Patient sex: F
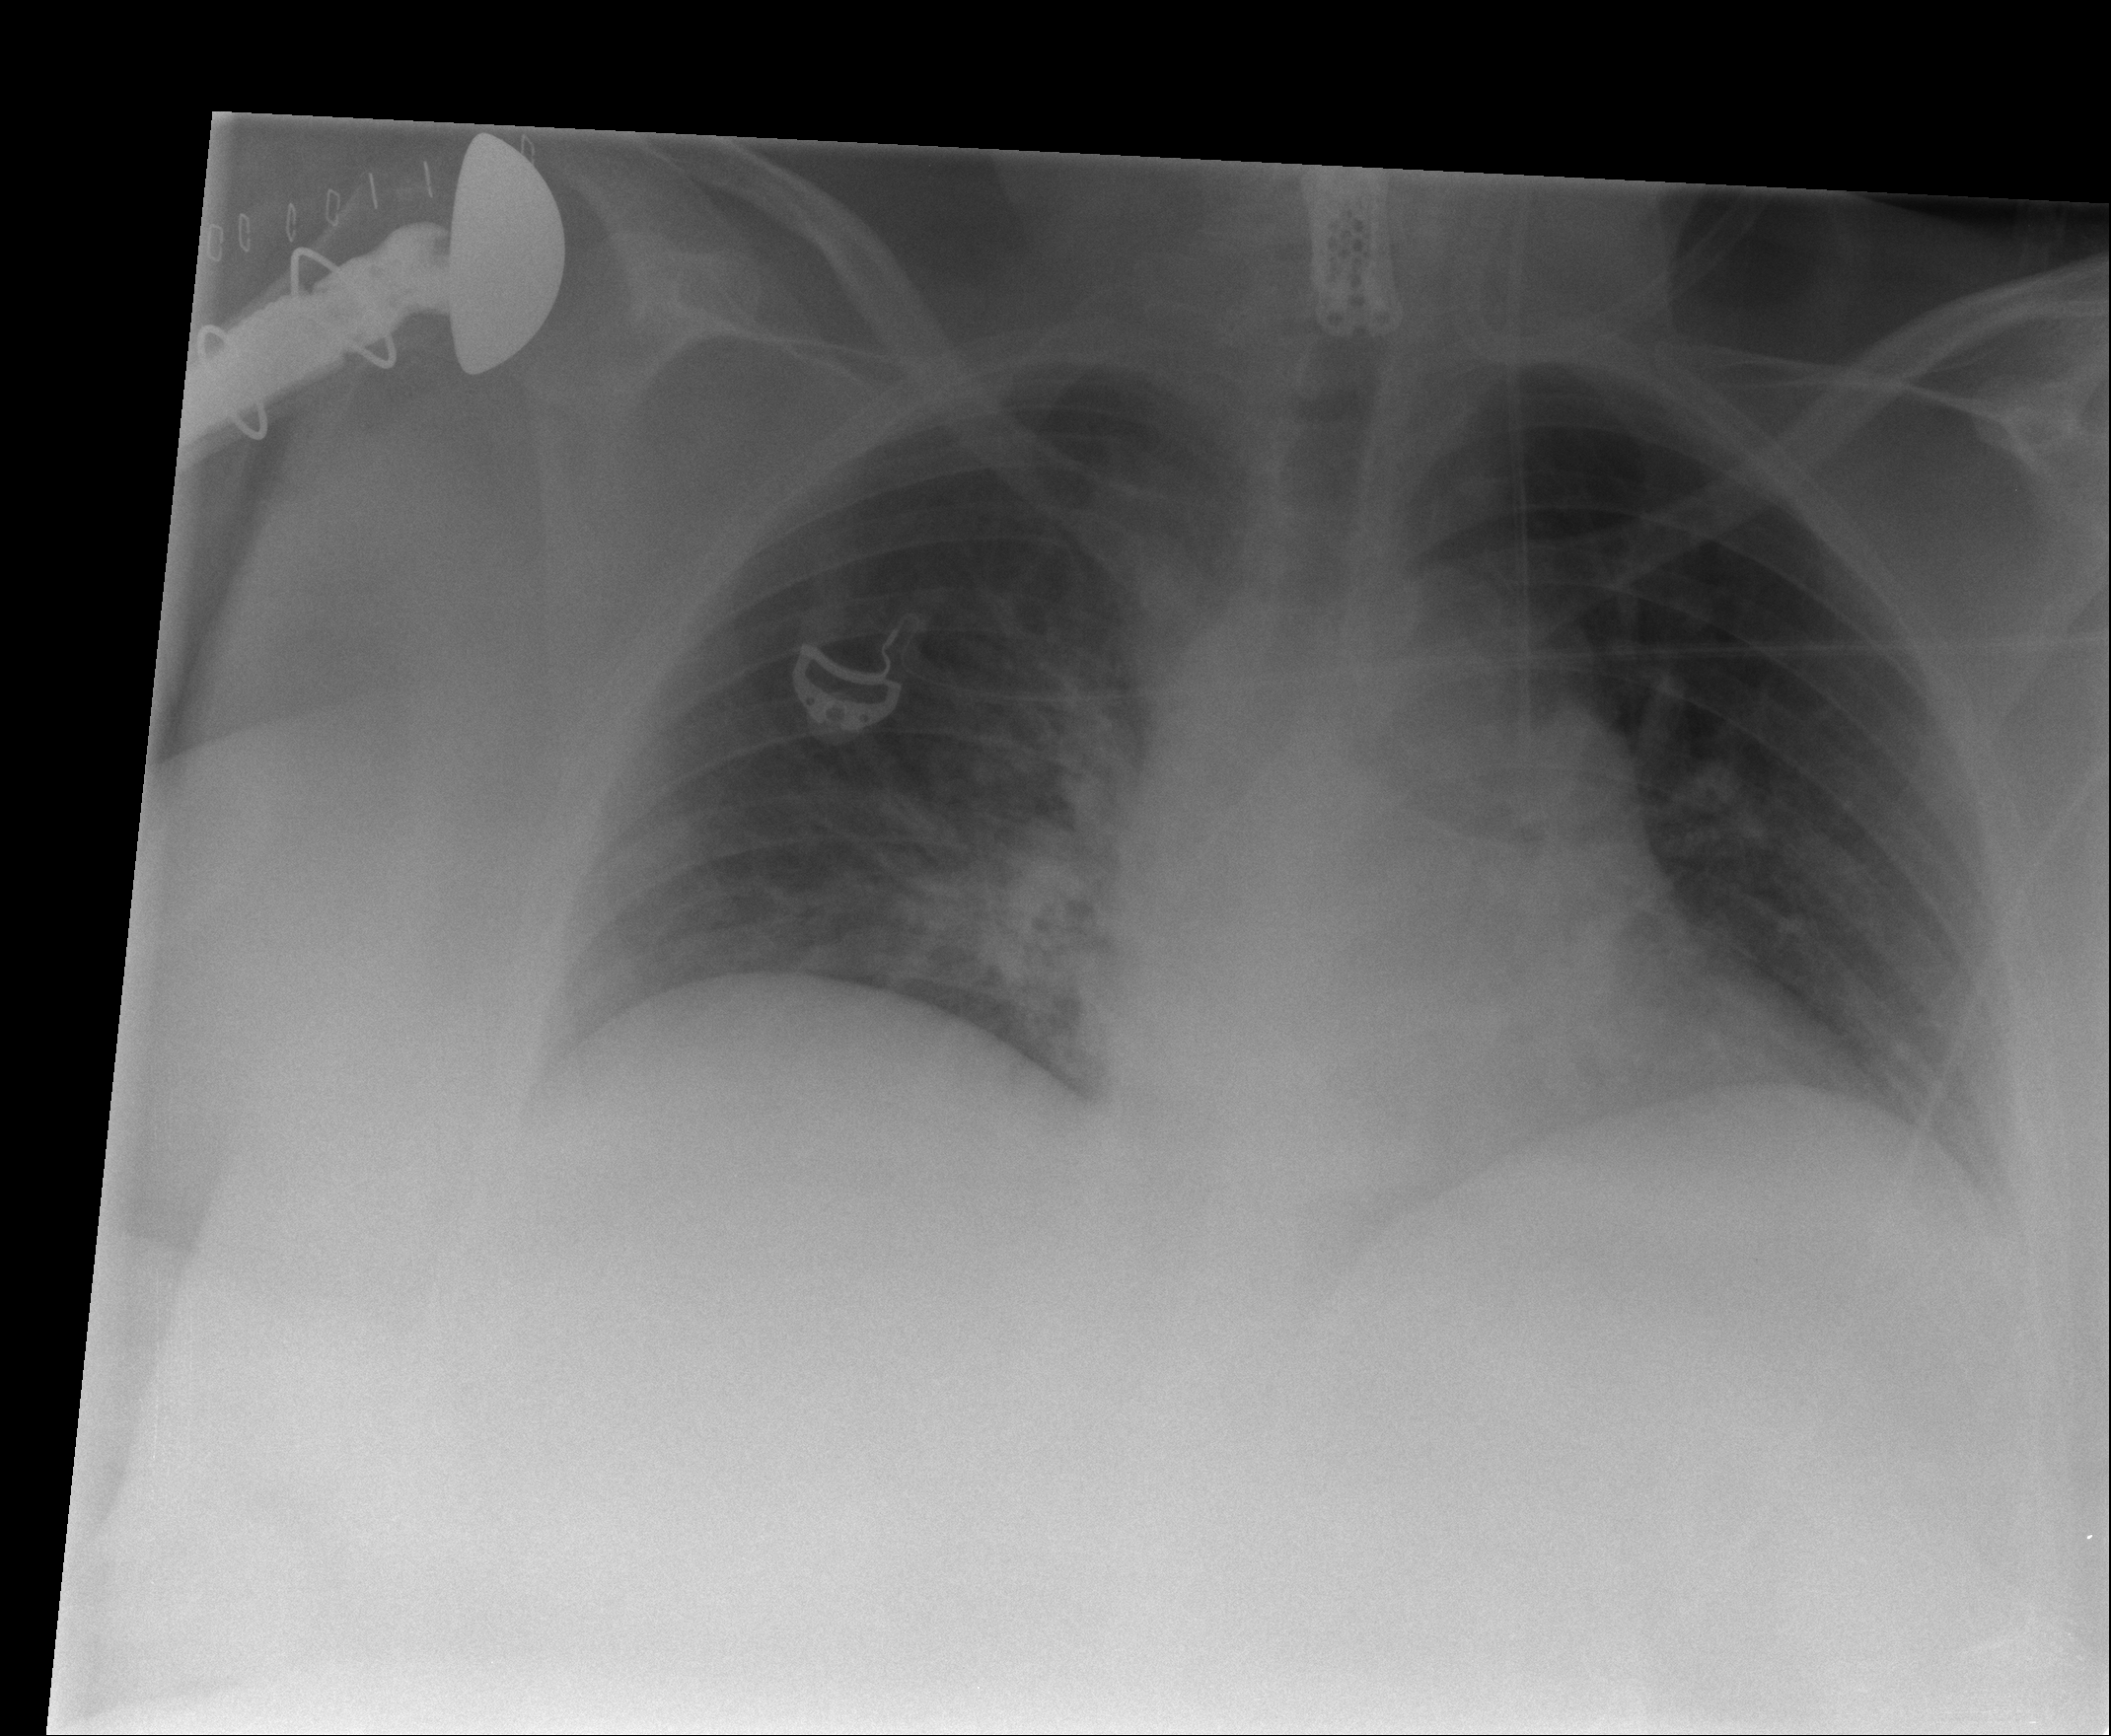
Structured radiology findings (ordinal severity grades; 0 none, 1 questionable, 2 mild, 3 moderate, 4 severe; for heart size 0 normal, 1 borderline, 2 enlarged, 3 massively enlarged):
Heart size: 0
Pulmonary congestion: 0
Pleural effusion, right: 0
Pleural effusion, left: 0
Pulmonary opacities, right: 2
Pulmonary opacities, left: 0
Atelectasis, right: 1
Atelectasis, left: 0